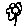
Label: flower